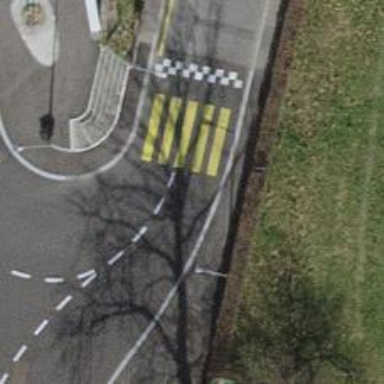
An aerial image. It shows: Bus stop with platform for public transport.